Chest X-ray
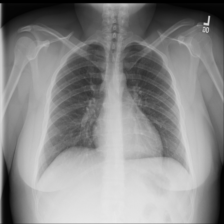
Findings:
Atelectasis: negative
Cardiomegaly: negative
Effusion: negative
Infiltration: negative
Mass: negative
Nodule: negative
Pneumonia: negative
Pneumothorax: negative
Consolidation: negative
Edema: negative
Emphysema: negative
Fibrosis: negative
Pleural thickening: negative
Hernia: negative